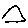
Label: triangle